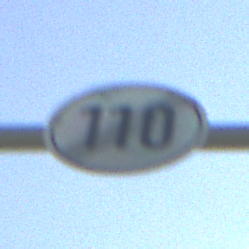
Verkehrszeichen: EndeGeschwindigkeit110
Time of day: Midday
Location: Outdoor (Nature)
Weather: Clear
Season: NotSpecified
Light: Natural